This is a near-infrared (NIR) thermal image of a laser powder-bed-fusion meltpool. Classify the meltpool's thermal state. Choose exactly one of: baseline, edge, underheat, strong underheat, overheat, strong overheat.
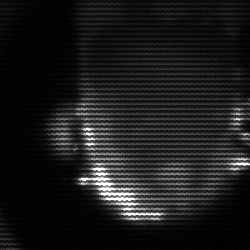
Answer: baseline